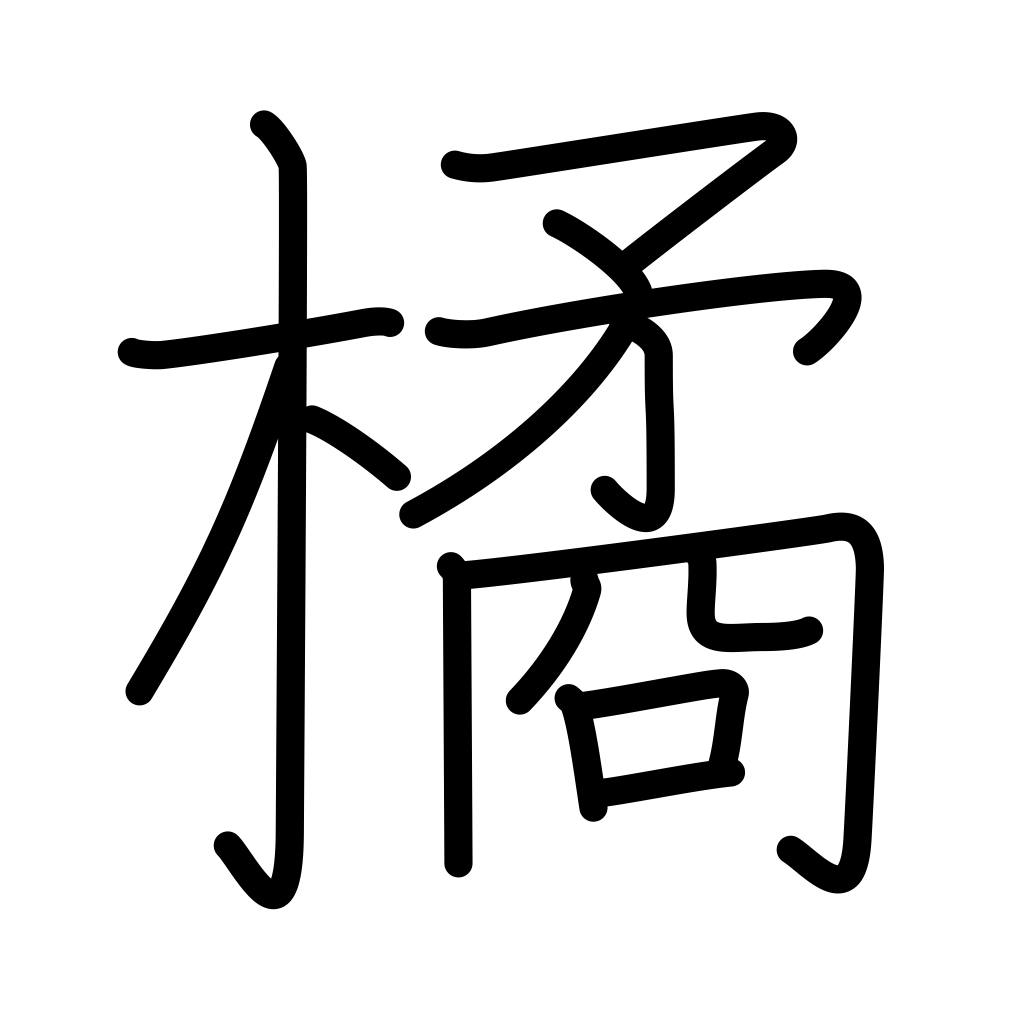
Meaning: mandarin orange